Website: macys
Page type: payment
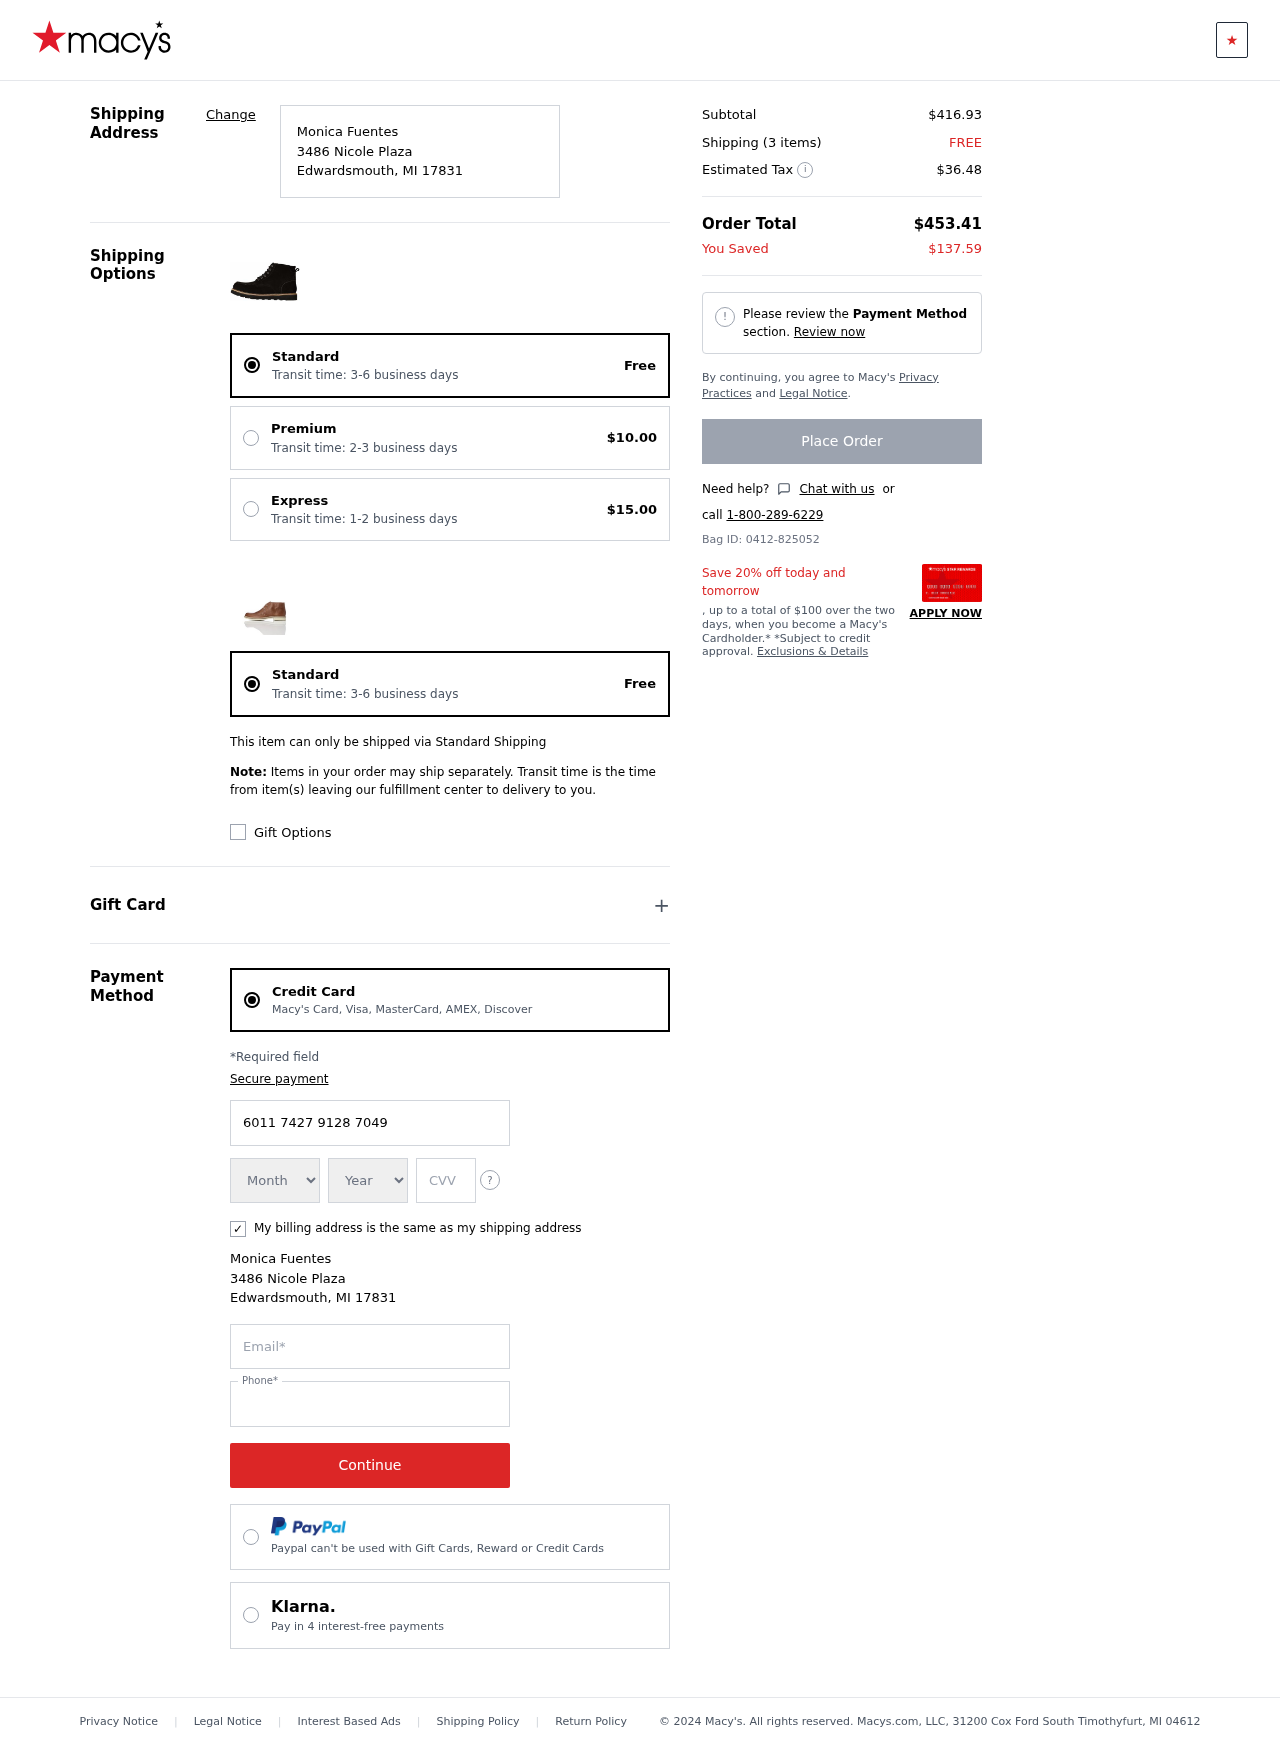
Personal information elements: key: PII_CARD_CVV
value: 057
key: PII_CARD_EXPIRY_MONTH
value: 06
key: PII_CARD_EXPIRY_YEAR
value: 30
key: PII_CARD_NUMBER
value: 6011 7427 9128 7049
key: PII_CITY
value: Edwardsmouth
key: PII_EMAIL
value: monicafuentes@yahoo.com
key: PII_FULLNAME
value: Monica Fuentes
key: PII_PHONE
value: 5843161766
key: PII_POSTCODE
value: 17831
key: PII_STATE_ABBR
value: MI
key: PII_STREET
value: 3486 Nicole Plaza
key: PII_FULLNAME2
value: Monica Fuentes
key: PII_CITY2
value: Edwardsmouth
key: PII_STATE_ABBR2
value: MI
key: PII_POSTCODE_FULL
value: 17831
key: PII_POSTCODE_NUMERIC
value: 17831
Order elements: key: ORDER_DELIVERY_DATE
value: Transit time: 3-6 business days
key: ORDER_SHIPPING_STANDARD
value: Free
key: ORDER_SHIPPING_PREMIUM
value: $10.00
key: ORDER_SHIPPING_EXPRESS
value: $15.00
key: ORDER_DELIVERY_DATE2
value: Transit time: 3-6 business days
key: ORDER_SHIPPING_STANDARD2
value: Free
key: ORDER_SUBTOTAL
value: $416.93
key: ORDER_NUM_ITEMS
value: Shipping (3 items)
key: ORDER_SHIPPING_COST
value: FREE
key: ORDER_TAX
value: $36.48
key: ORDER_TOTAL
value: $453.41
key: ORDER_SAVINGS
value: $137.59
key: ORDER_ID
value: Bag ID: 0412-825052